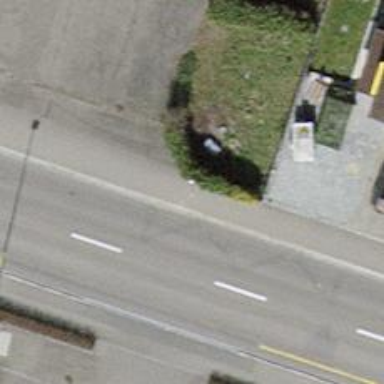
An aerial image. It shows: Bus stop with platform for public transport.